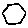
Label: hexagon